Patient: sex F, age 32
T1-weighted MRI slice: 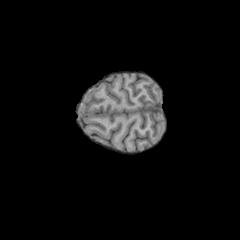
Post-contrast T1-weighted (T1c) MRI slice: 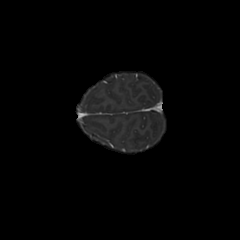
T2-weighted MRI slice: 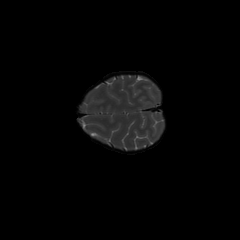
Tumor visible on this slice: no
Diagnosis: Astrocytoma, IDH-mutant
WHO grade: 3